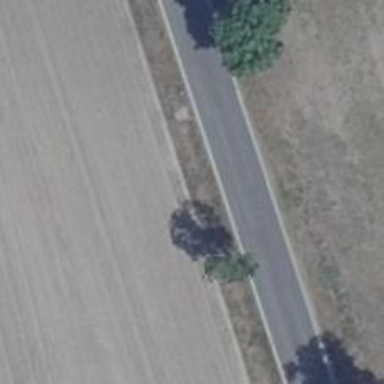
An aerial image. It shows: Deciduous tree with broadleaved leaves.